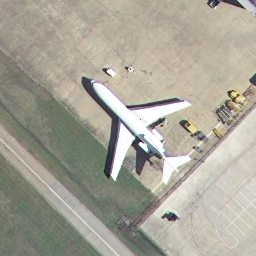
Label: airplane